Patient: sex M, age 36
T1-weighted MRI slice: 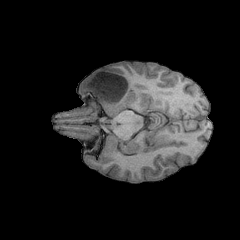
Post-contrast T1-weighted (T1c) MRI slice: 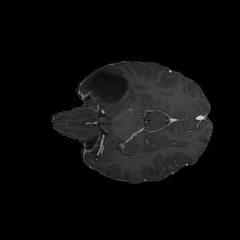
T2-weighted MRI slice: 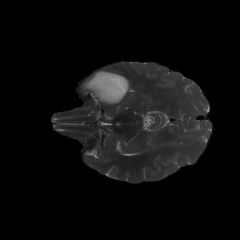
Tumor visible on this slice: yes
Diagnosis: Astrocytoma, IDH-mutant
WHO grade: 3